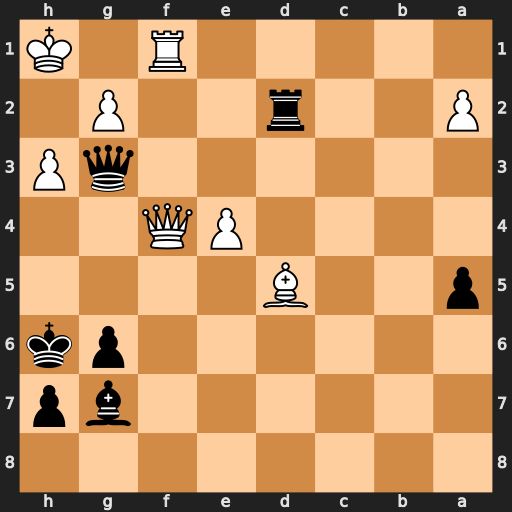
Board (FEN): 8/6bp/6pk/p2B4/4PQ2/6qP/P2r2P1/5R1K
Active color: b
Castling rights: -
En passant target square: -
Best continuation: Qxf4 Rxf4 Rd1+ Kh2 Be5